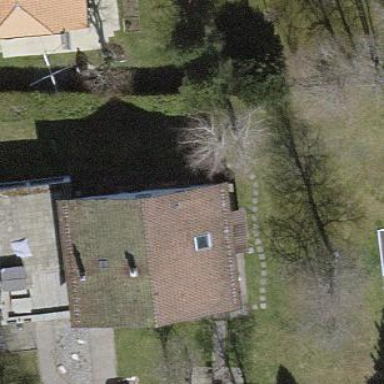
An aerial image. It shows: Detached building with gabled roof.